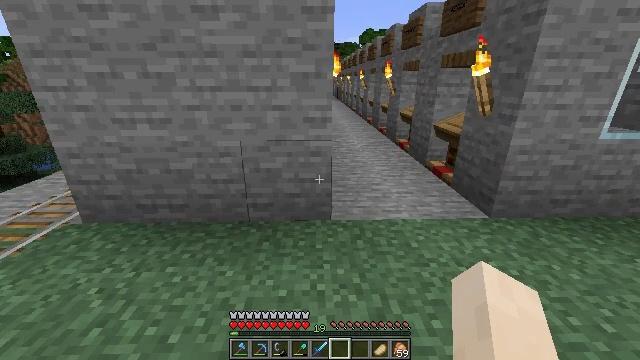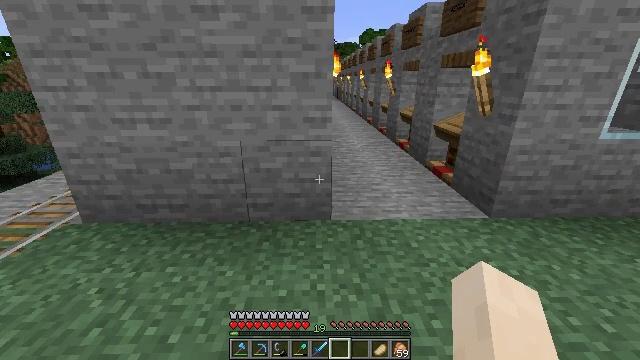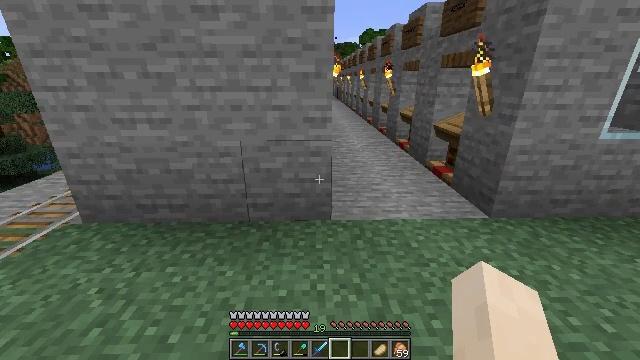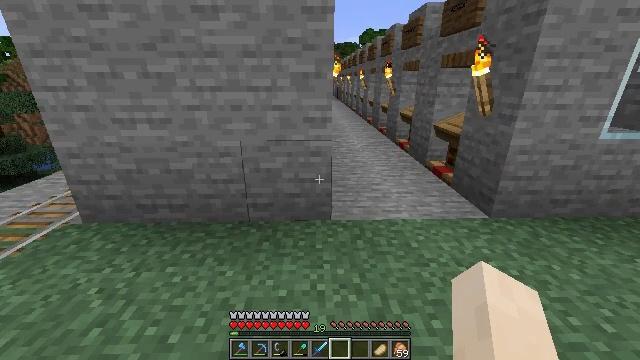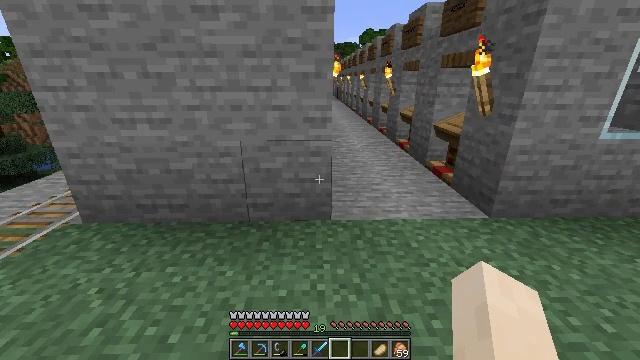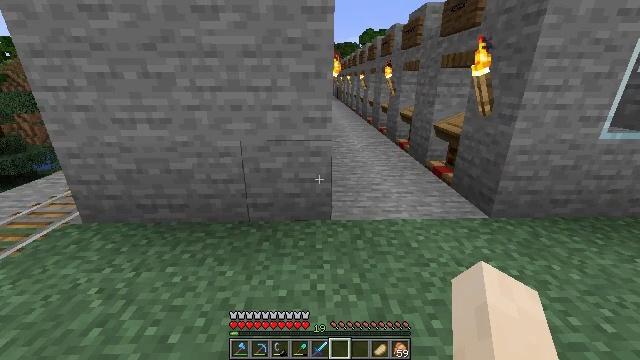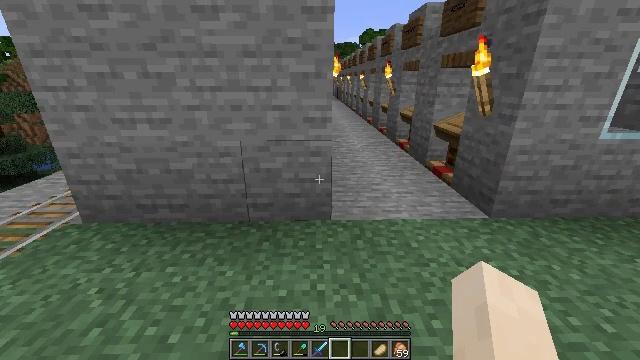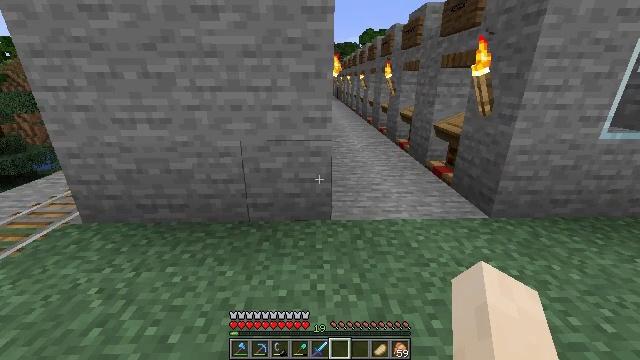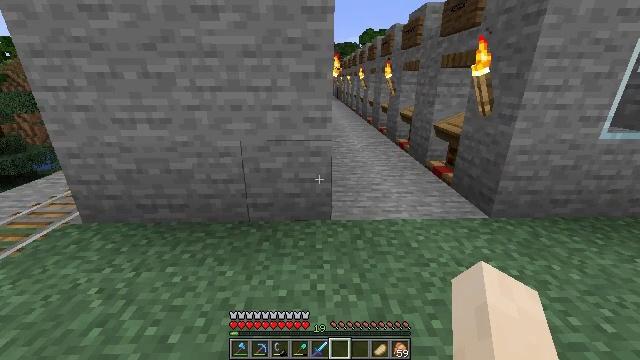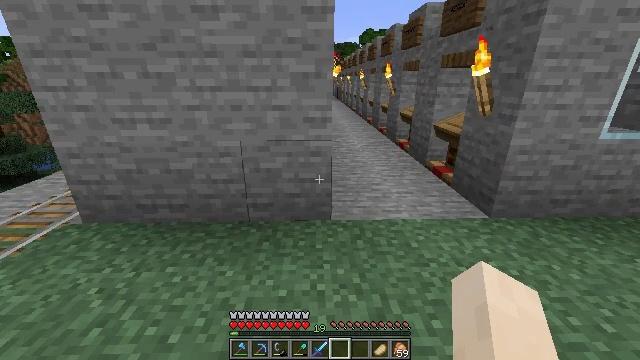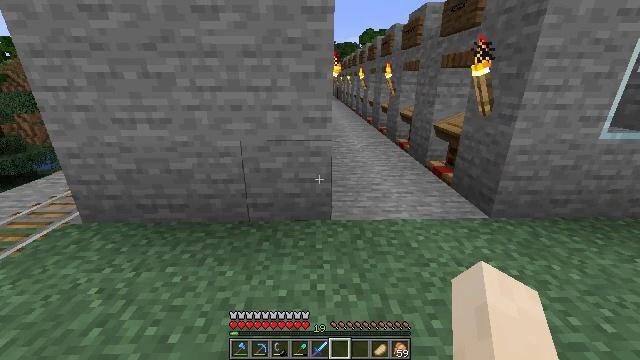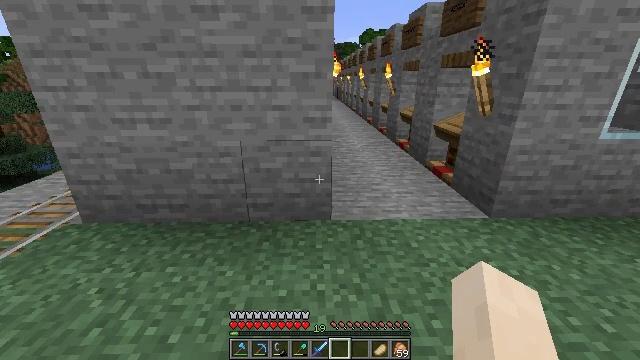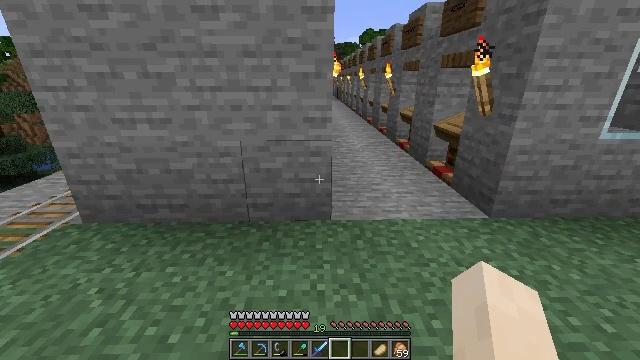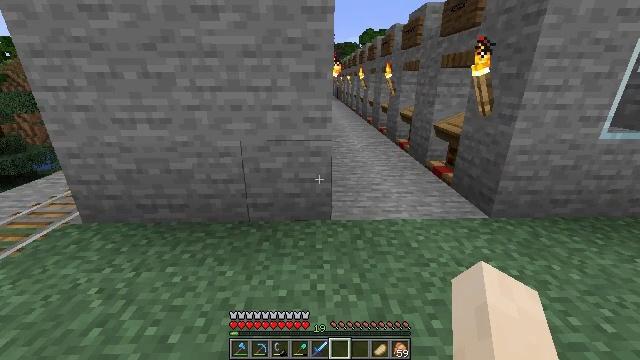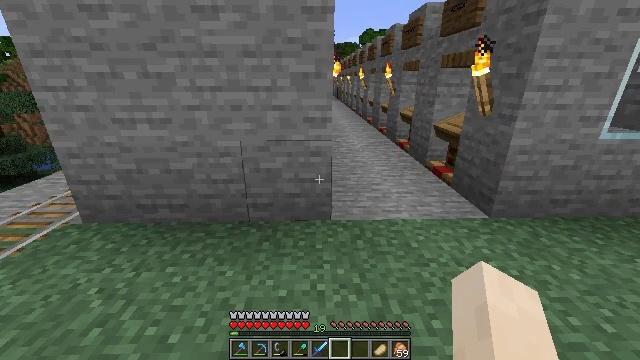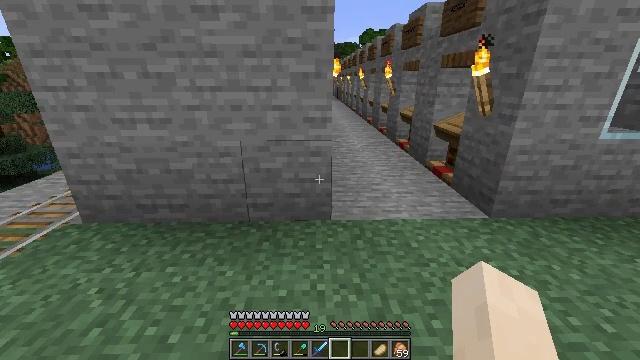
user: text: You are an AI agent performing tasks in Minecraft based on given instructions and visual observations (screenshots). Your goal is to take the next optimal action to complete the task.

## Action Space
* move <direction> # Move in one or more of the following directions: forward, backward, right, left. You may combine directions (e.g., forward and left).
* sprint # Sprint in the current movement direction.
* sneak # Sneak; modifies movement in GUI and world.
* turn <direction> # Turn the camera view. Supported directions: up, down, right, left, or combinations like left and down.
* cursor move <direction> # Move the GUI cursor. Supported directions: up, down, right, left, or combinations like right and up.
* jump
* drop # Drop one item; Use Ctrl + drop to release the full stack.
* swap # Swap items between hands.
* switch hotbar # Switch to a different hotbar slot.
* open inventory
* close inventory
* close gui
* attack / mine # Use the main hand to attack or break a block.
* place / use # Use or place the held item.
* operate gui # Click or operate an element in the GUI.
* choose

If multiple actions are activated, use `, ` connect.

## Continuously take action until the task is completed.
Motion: motion action
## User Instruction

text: Combine materials in the crafting table to get a smooth stone slab.
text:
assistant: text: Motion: no_op
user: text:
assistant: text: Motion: no_op
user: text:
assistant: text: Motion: no_op
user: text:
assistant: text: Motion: no_op
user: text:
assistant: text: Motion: no_op
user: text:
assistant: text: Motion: no_op
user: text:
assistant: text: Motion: no_op
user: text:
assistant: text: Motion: no_op
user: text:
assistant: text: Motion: no_op
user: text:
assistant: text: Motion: no_op
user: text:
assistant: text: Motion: no_op
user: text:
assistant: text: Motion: no_op
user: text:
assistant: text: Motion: no_op
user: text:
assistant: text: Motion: no_op
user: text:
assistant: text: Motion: no_op
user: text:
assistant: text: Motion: no_op
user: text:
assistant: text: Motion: no_op
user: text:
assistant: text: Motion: no_op
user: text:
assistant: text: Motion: no_op
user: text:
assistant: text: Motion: no_op
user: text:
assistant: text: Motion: no_op
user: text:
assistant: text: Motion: no_op
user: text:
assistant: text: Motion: no_op
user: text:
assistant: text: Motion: no_op
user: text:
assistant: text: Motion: no_op
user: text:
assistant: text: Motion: no_op
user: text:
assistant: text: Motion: no_op
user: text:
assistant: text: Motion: no_op
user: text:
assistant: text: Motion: no_op
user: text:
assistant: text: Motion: no_op